Interaction volume radius: 5 \u00c5
Interaction volume height: 30 \u00c5
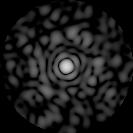
Disorder parameter: 0.8382